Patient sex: F
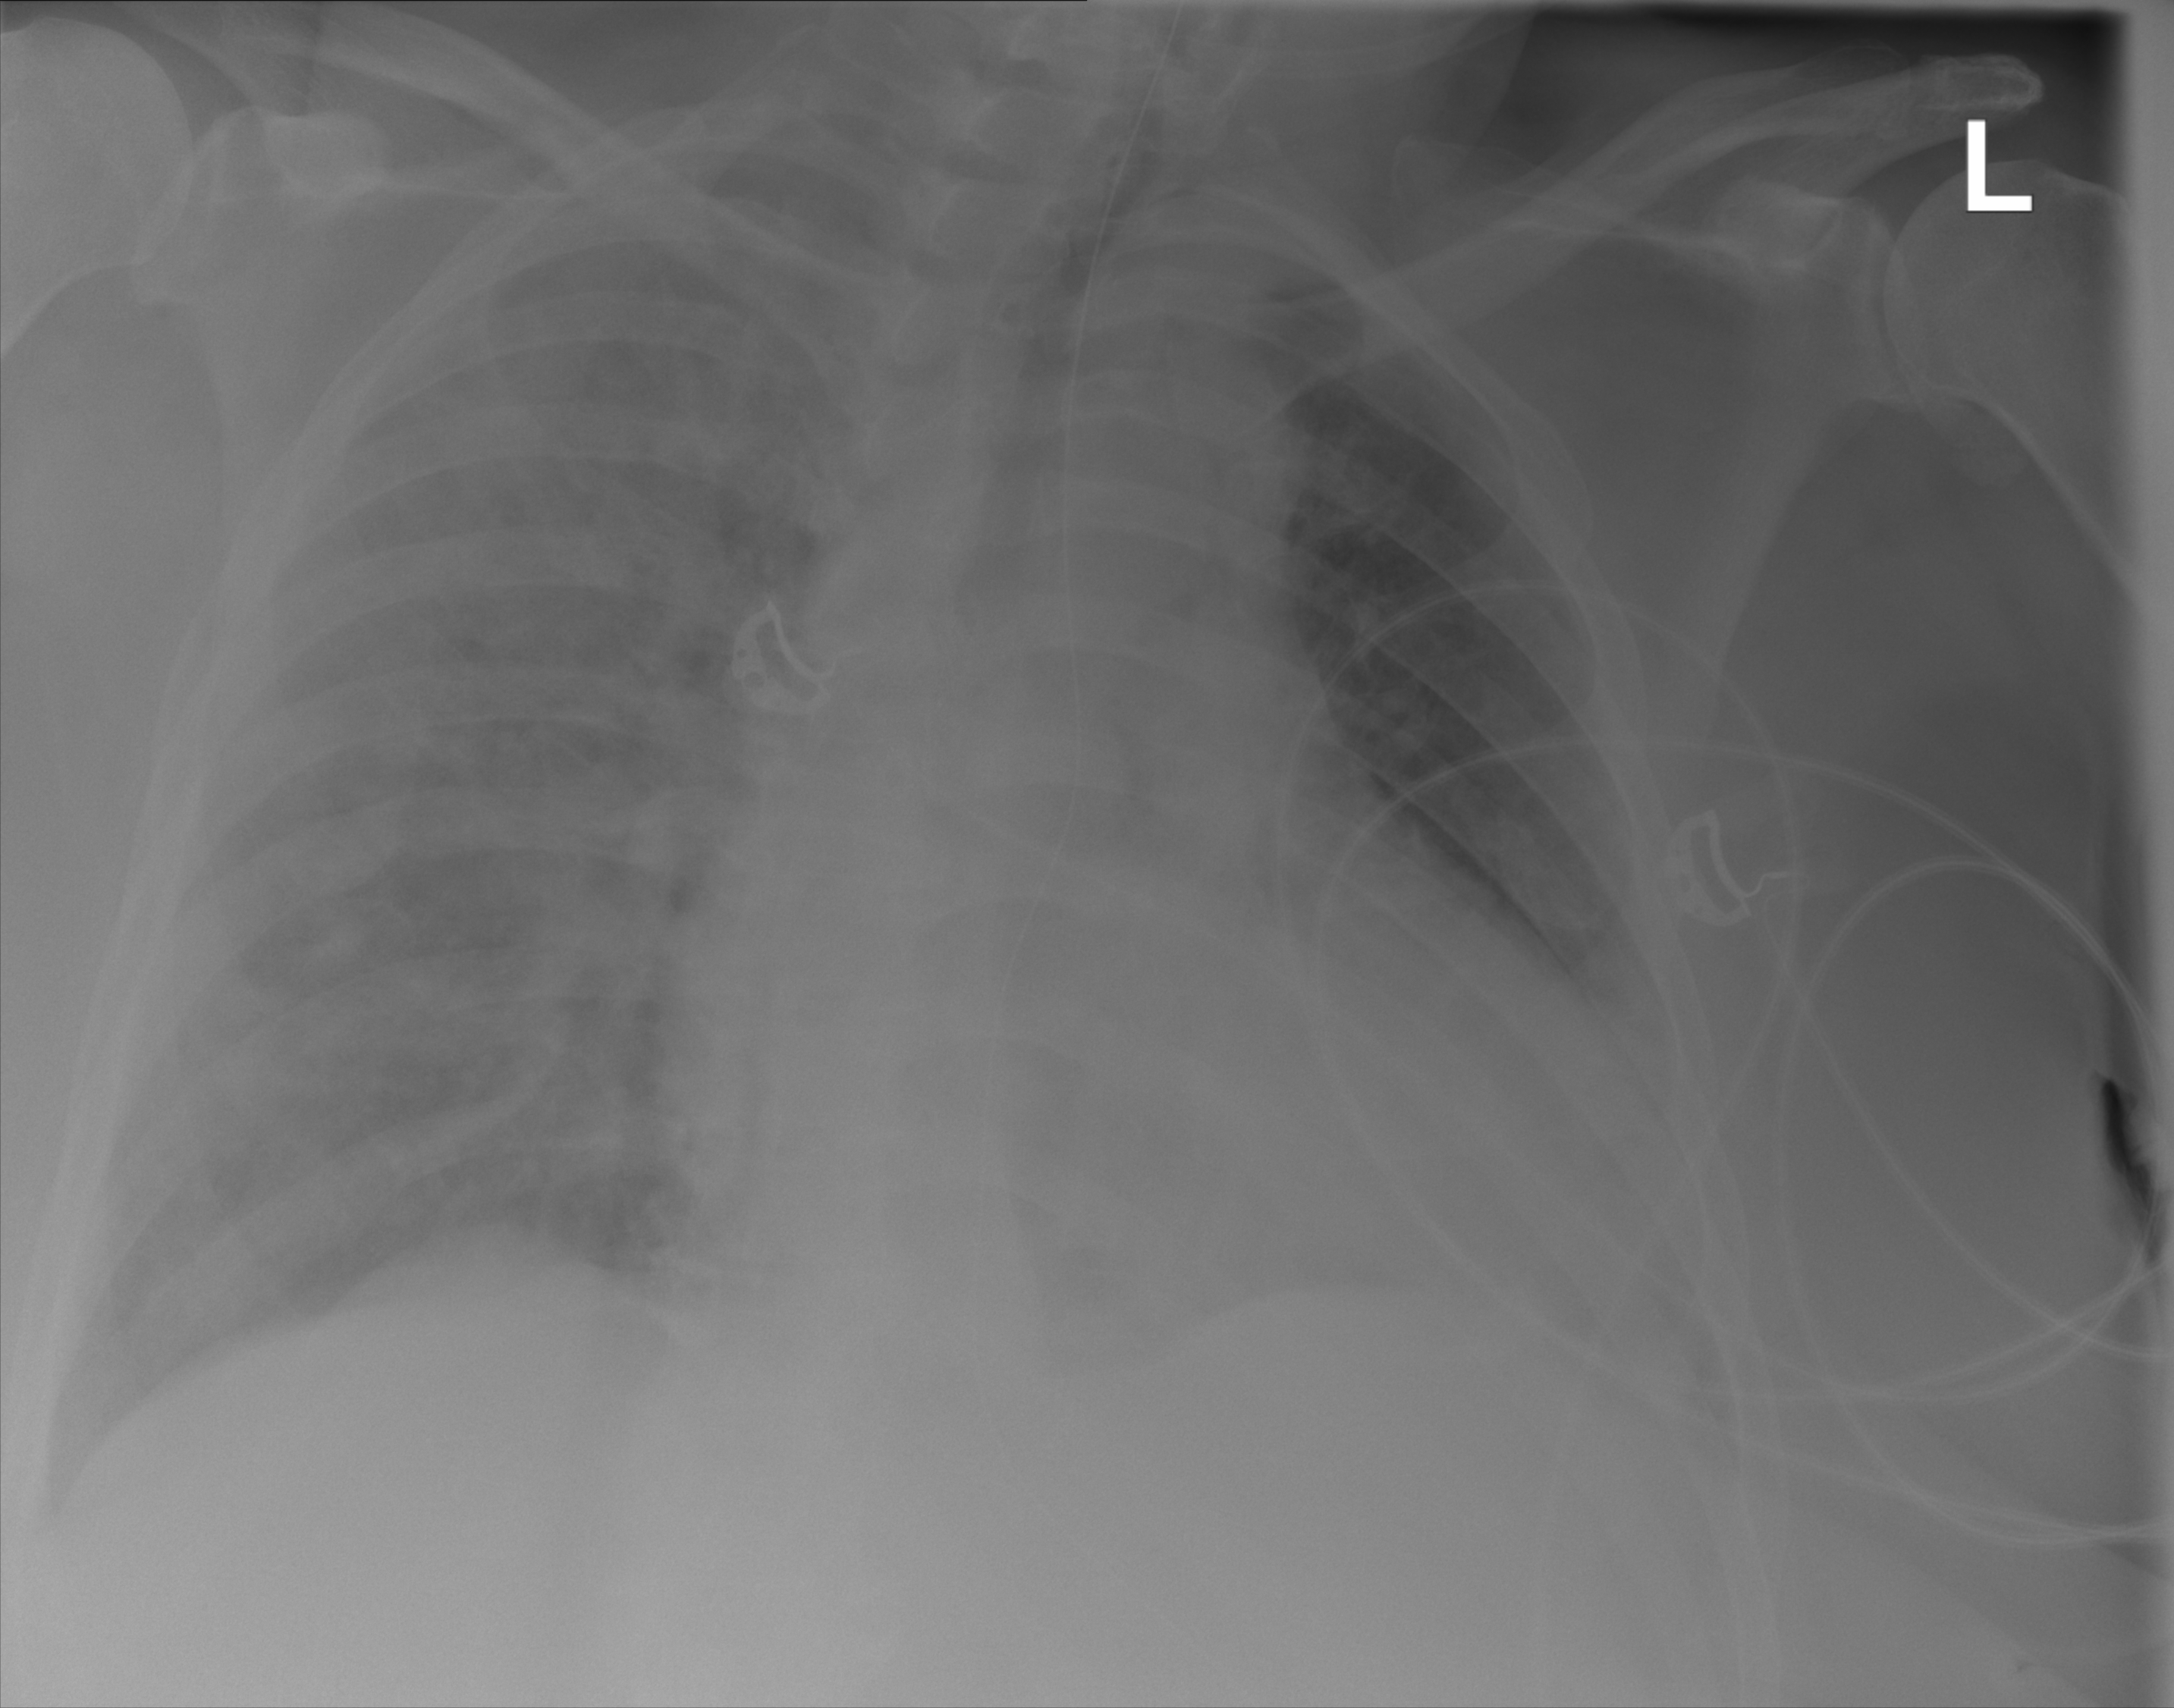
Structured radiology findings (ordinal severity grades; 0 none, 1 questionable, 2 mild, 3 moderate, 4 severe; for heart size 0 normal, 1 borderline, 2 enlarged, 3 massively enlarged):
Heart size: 2
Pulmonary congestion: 0
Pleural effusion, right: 2
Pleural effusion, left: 2
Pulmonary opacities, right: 3
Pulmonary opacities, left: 2
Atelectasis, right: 2
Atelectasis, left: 0